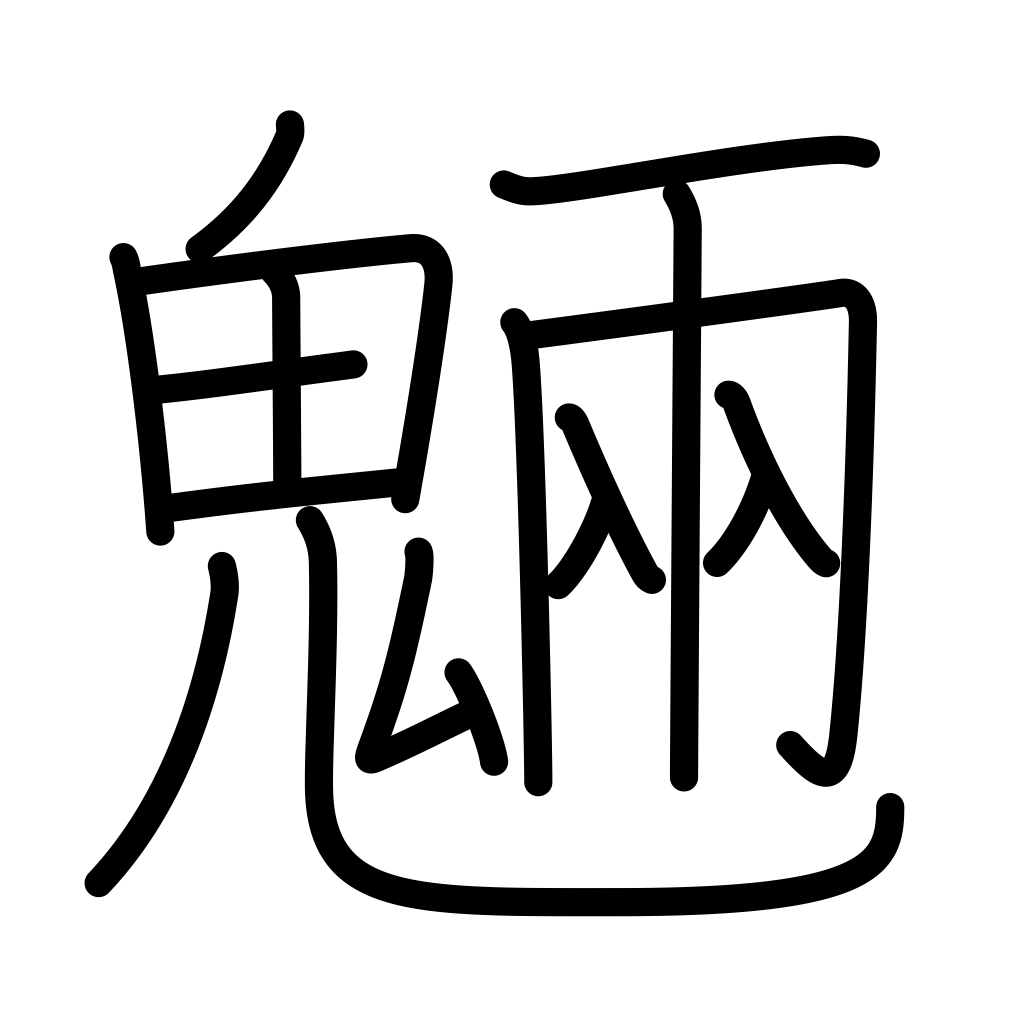
Meaning: spirits of trees and rocks